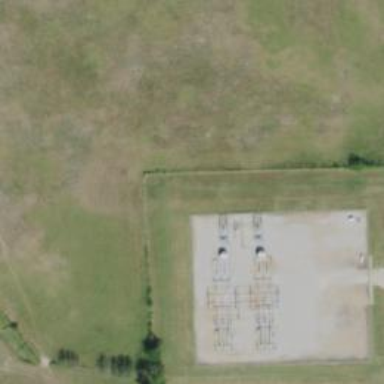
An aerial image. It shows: Distribution level power substation fenced with chain link.